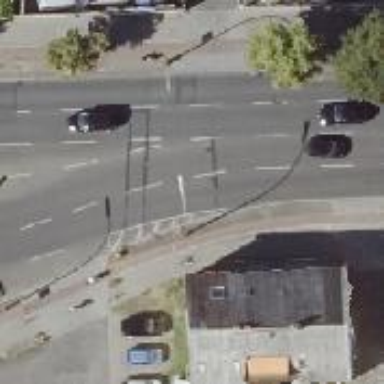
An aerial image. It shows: Secondary road with asphalt surface and cycle track on the right side.